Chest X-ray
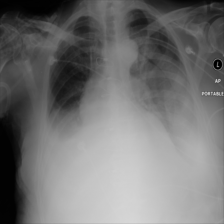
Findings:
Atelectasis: negative
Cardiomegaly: negative
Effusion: positive
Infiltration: negative
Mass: negative
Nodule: negative
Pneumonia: negative
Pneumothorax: negative
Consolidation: negative
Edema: positive
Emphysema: negative
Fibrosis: negative
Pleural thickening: negative
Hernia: negative